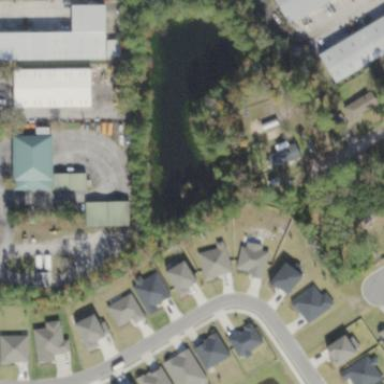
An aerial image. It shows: Retention basin with water.